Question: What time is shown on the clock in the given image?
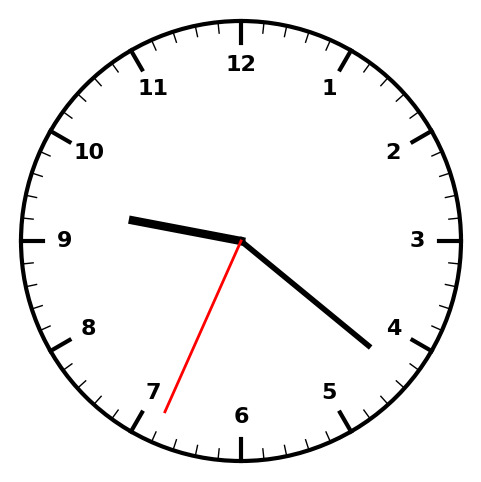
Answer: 09:21:34